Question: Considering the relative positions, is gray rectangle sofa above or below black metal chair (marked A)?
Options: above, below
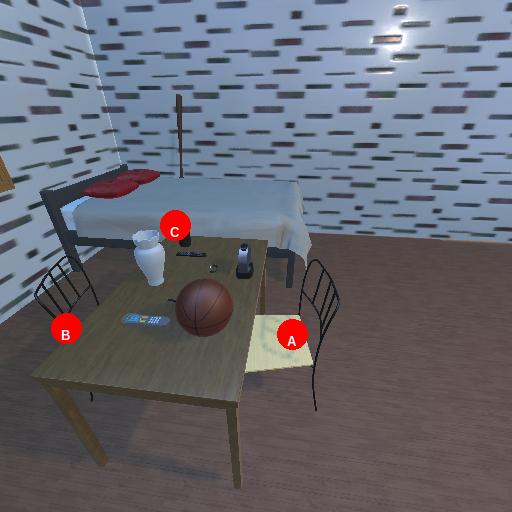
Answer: above